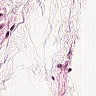
Metastatic tissue present: no